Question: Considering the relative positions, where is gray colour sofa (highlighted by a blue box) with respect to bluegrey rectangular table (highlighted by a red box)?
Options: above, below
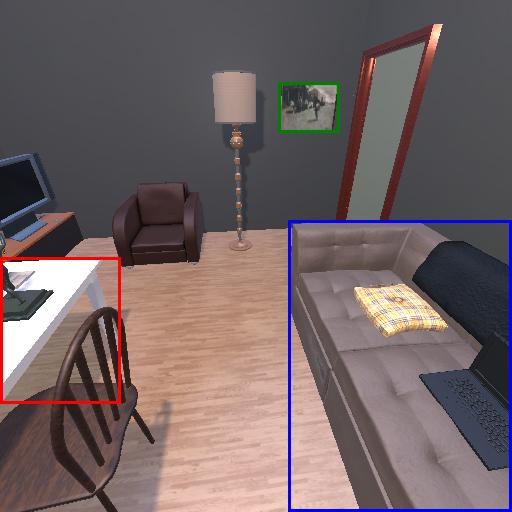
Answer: above